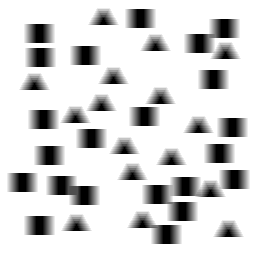
Squares: 22
Triangles: 16
Stars: 0
Total shapes: 38